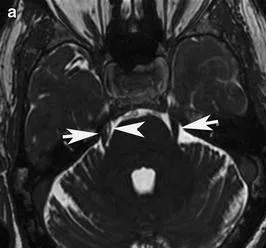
Axial MRI fast imaging employing steady-state acquisition (FIESTA) sequence showing superior cerebellar artery loop (white arrow heads) at root entry zone of trigeminal nerve (white arrows) on right side.
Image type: radiology (mri)